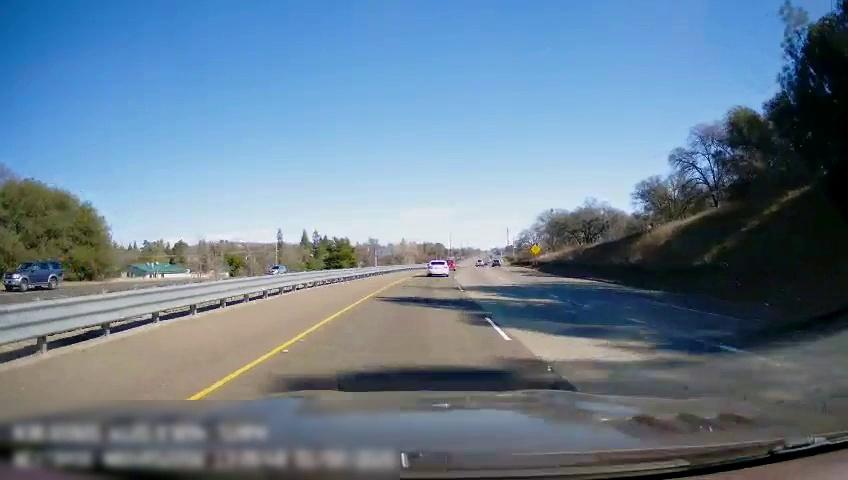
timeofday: Day
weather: Sunny
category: Drivable Space
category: Drivable Space
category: Vehicles | Car
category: Vehicles | Car
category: Vehicles | SUV
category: Vehicles | SUV
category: Lanes | Current Lane
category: Lanes | Current Lane
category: Lanes | Alternate Lane
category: Traffic | Signs